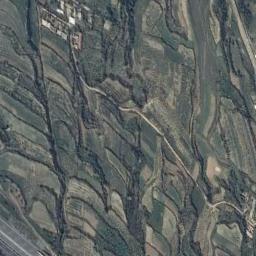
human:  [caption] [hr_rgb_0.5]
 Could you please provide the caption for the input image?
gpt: The terraces are surrounded by greenery .

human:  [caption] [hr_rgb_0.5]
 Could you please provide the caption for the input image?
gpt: The bare and green terrace is next to some houses and trees .

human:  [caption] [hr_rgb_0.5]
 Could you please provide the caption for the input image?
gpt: There are several houses in a large layer of brown and green mixed terraces .

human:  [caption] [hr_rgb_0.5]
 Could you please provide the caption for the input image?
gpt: There is a winding path through the green terraces .

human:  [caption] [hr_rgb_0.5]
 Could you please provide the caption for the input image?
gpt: There are many green terraces arranged irregularly .